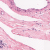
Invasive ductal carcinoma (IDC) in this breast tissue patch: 0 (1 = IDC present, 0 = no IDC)